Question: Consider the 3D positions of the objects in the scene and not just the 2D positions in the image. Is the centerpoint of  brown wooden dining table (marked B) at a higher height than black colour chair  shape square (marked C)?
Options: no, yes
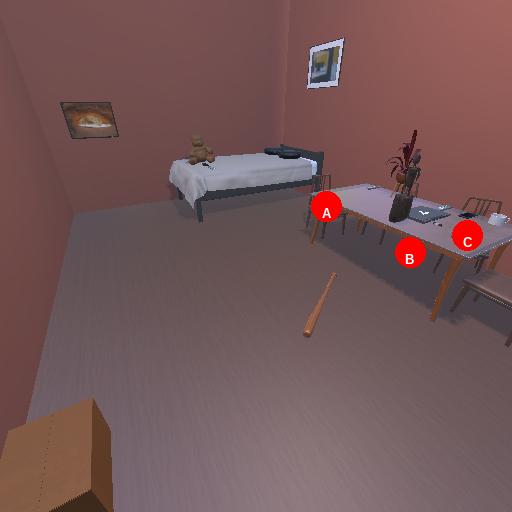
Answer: no